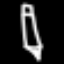
Label: pencil